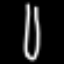
Label: fork